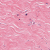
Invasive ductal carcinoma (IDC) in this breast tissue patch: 0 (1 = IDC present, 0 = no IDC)